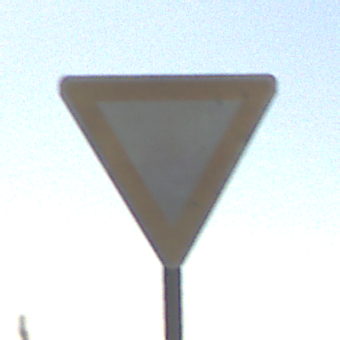
Verkehrszeichen: VorfahrtGewaehren
Umgebung: Outdoor, Urban
Tageszeit: MorningAfternoon
Wetter: Clear
Licht: Natural
Jahreszeit: NotSpecified
Kontrast: HighContrast